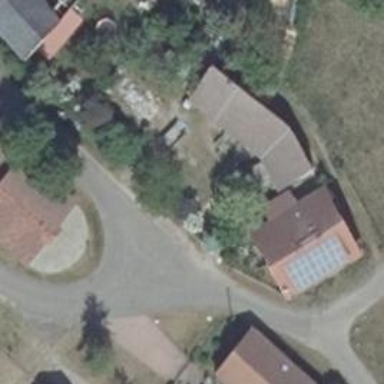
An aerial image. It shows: Asphalt road in residential area.